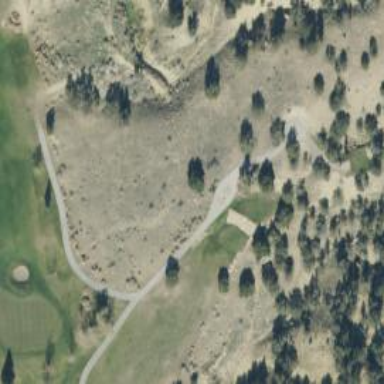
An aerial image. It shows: Service road designated as golf cart path.